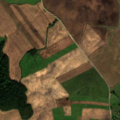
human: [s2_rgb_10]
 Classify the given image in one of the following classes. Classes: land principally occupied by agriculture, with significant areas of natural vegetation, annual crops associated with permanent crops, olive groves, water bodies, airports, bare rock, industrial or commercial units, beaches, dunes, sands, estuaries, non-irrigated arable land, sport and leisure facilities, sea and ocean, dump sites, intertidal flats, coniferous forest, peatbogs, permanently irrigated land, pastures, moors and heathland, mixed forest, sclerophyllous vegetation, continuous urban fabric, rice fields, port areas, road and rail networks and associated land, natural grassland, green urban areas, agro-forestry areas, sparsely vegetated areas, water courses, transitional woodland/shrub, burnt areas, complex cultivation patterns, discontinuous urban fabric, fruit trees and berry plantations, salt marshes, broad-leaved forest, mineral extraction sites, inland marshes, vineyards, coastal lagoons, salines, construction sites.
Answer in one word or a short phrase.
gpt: non-irrigated arable land, pastures, complex cultivation patterns, mixed forest